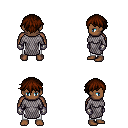
a pixel art fantasy rpg character, male body template, human, dark skin, chain mail, white pants, brown short bangs hairstyle, metal gloves, four views (front, back, left, right), 2x2 character sprite sheet, small pixel art, hard edges, no anti-aliasing